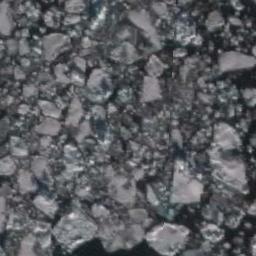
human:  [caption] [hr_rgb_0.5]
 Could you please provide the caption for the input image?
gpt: There are many ice on the dark green sea .

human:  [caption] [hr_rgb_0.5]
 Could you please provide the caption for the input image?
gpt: A lot of sea ice of different sizes and thickness gathers together .

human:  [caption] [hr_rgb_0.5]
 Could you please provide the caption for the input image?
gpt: There are sea ice of different sizes .

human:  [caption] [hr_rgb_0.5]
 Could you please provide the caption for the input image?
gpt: A huge block of ice of countless sizes of ice floats on the blue sea, Covering the sea .

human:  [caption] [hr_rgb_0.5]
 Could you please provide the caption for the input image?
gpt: There are many pieces of sea ice .